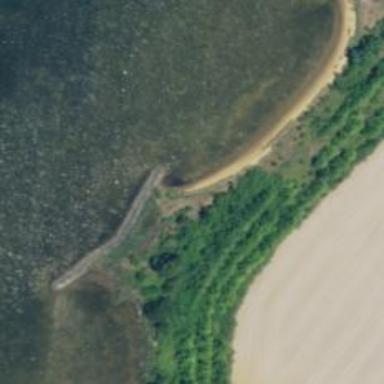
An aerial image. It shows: Breakwater structure.